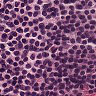
Metastatic tissue present: no